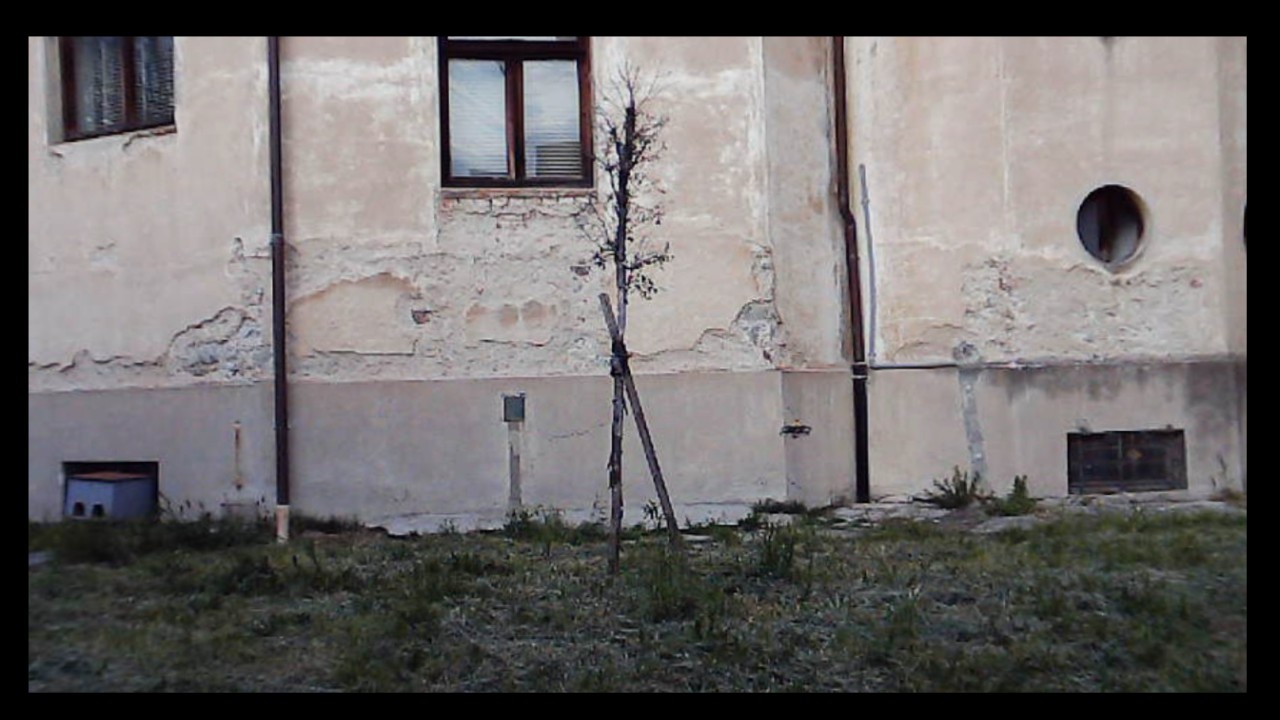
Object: DarwinFPV cineape20